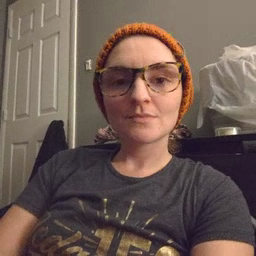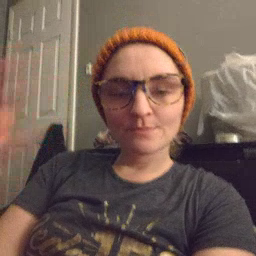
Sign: sun